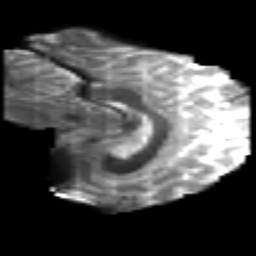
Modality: T2w
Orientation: sagittal
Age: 23
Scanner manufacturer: philips
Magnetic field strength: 3 T
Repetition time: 8.6 s
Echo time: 0.127 s